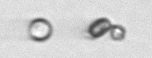
Label: Thalassiosira_sp_aff_mala